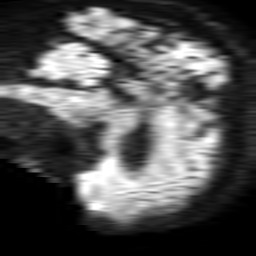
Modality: TRACE
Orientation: sagittal
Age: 65
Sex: male
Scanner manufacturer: philips
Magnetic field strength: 1.5 T
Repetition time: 3.406 s
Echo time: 0.06922 s